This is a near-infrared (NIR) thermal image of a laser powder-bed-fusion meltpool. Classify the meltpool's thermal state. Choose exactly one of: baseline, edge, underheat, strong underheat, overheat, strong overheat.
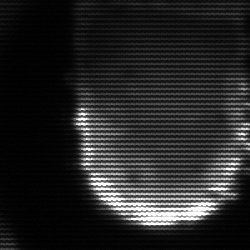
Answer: baseline